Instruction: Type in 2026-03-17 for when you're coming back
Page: home
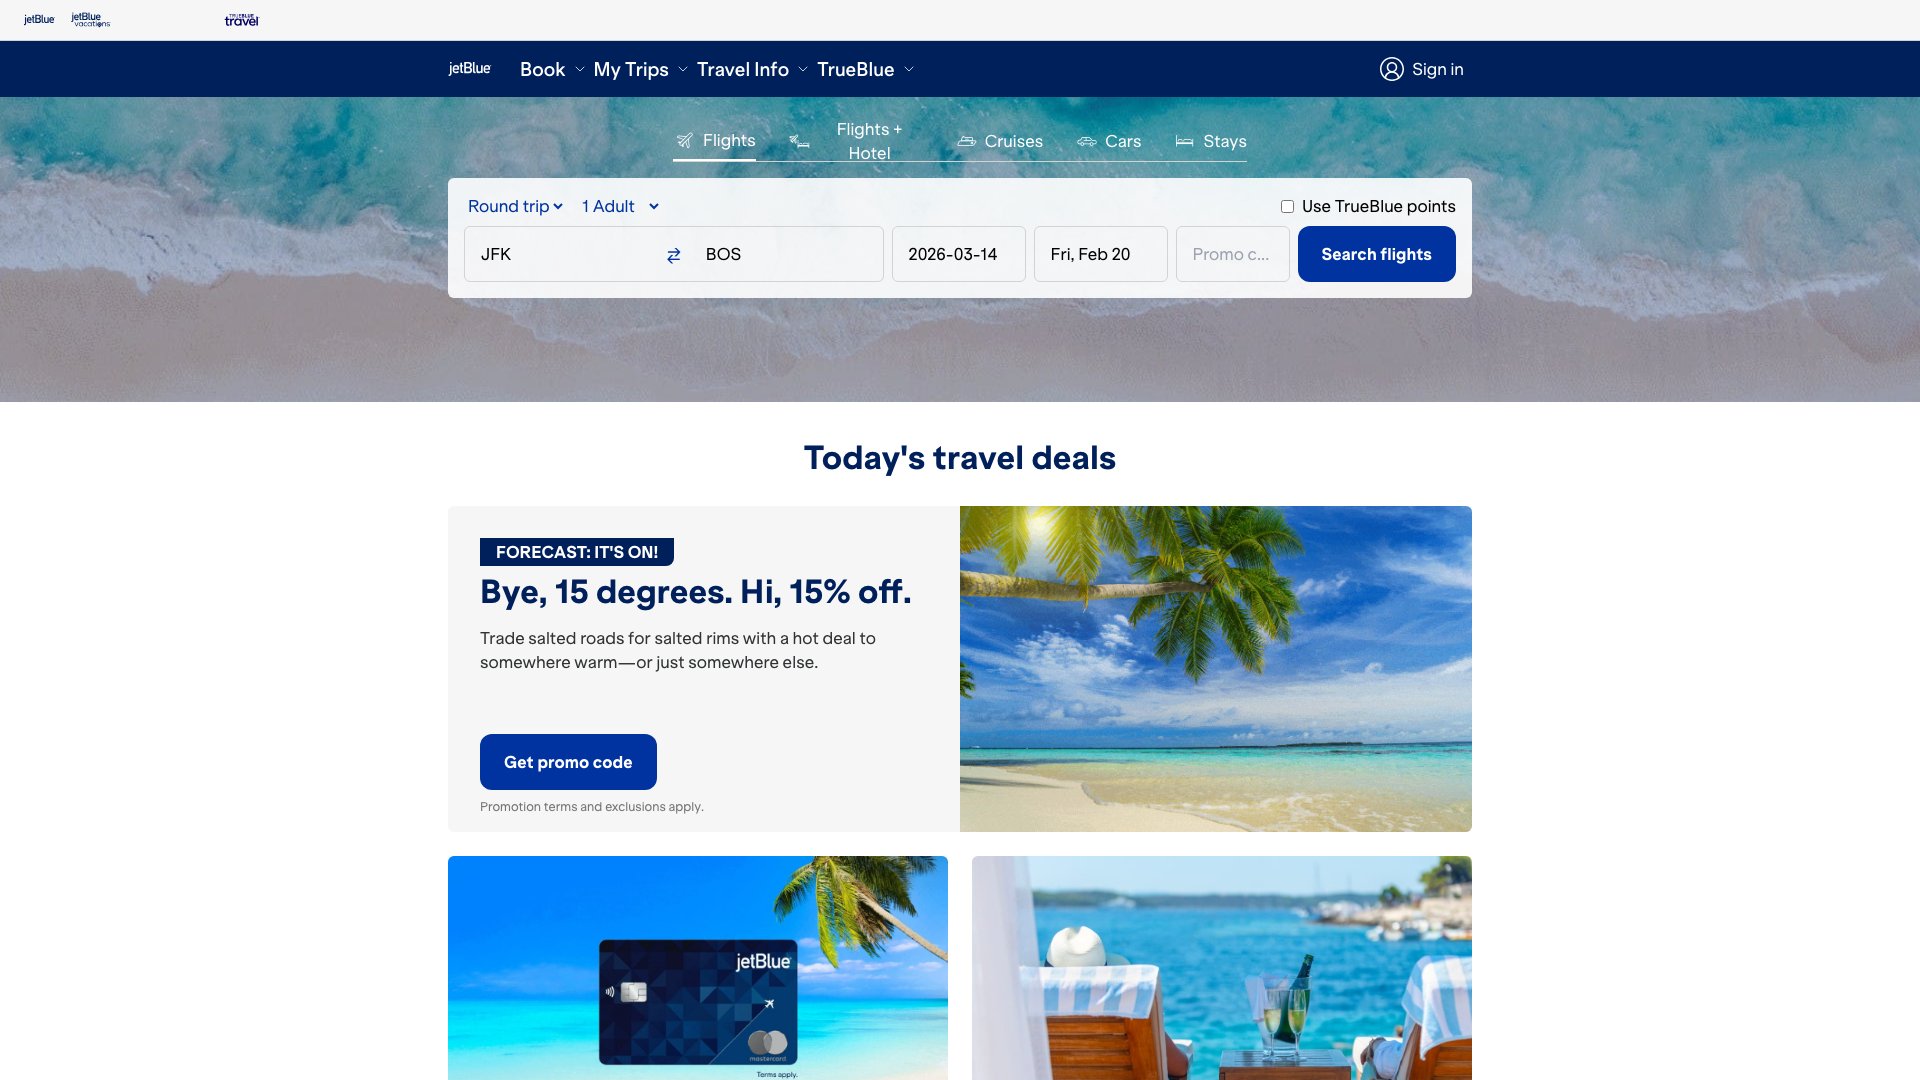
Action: type